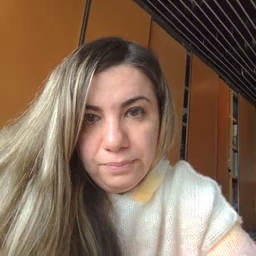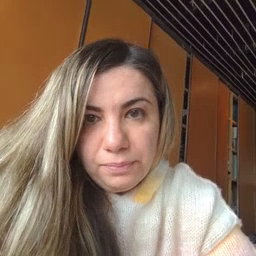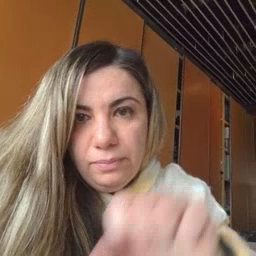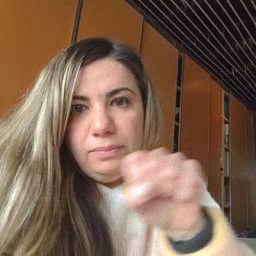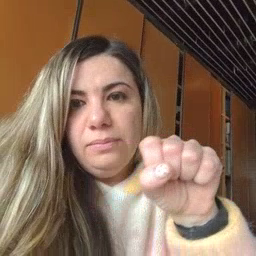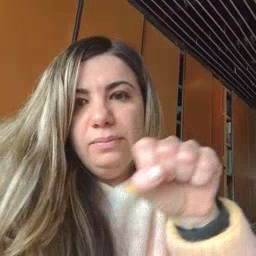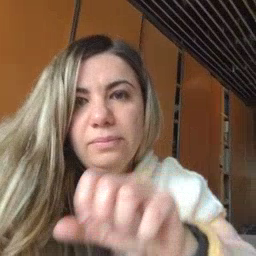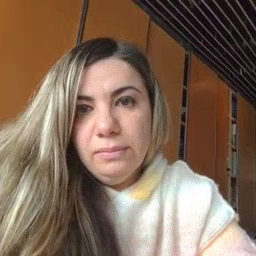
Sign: shoe